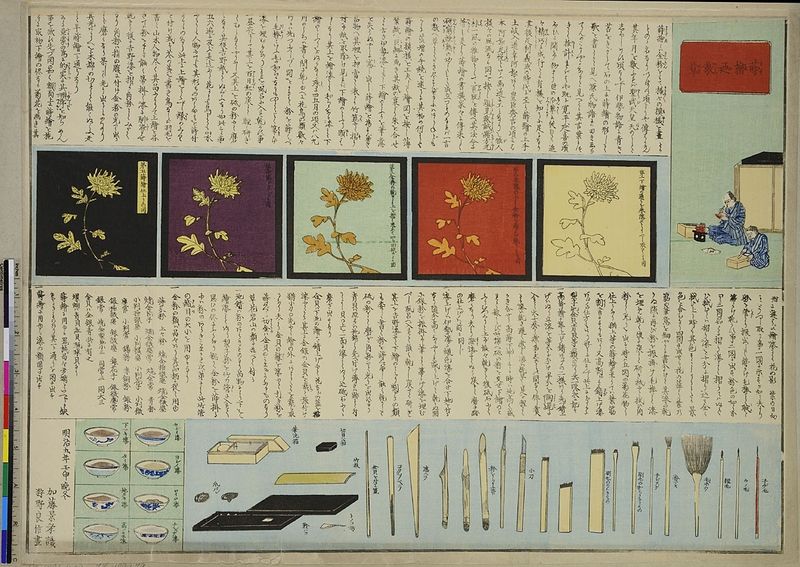
Titel: Lackmalerei: Eine Anleitung
Künstler: Kan&#x14D; Yoshinobu
Standort: Hamburg
Institution: Museum für Kunst und Gewerbe Hamburg
Schlagwörter: gelb, menschen, blumen, schwarz, türkis, rot, malerei, schale, sitzend, blatt, pflanzen, schalen, holzschnitt, schrift, papier, lila, querformat, schriftzeichen, druckgraphik, druckgrafik, text, kunstgewerbe, zeit, kunsthandwerk, farbholzschnitt, werkzeuge, teezeremonie, lackmalerei, erklärend, reproduktionen, industriedesign, druckerzeugnisse, arbeitsgeräte, meiji, teeschalen